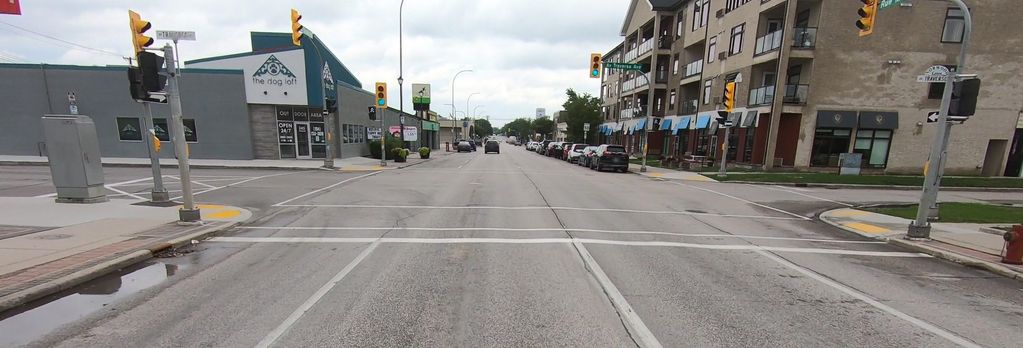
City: winnipeg